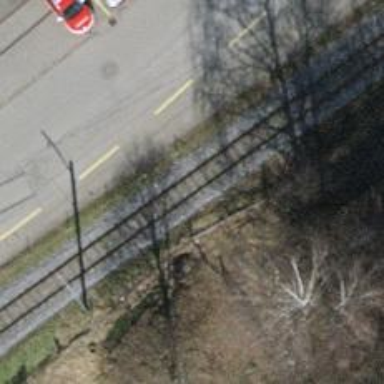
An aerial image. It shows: Single electrified railway track with contact line.